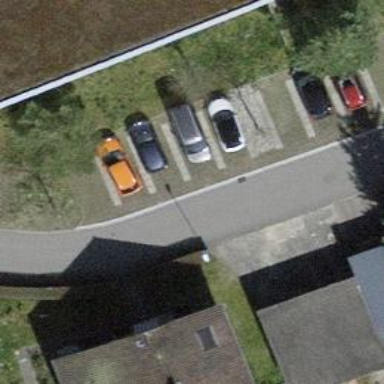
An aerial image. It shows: Charging station.